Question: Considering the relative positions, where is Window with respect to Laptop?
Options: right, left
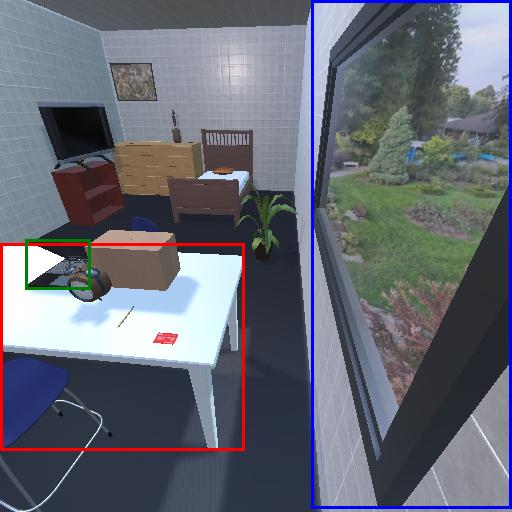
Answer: right